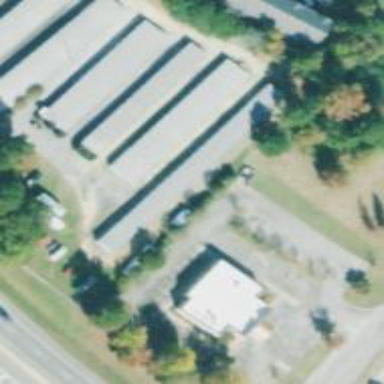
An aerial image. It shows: Warehouse.